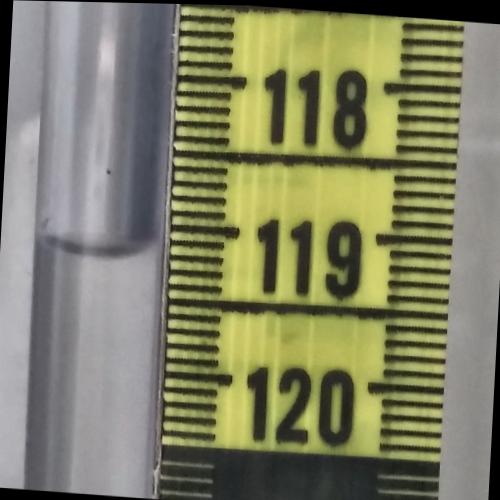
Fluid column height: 119.2 cm